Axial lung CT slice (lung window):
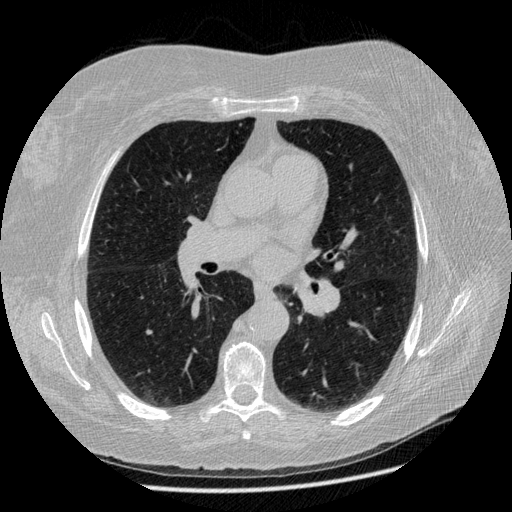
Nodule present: no